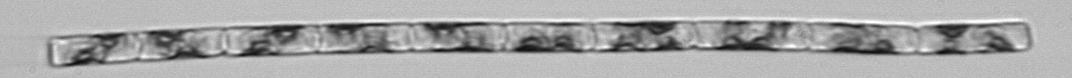
Label: Guinardia_delicatula